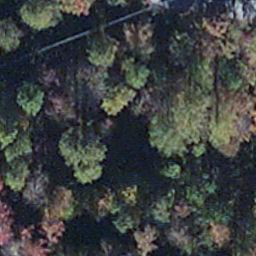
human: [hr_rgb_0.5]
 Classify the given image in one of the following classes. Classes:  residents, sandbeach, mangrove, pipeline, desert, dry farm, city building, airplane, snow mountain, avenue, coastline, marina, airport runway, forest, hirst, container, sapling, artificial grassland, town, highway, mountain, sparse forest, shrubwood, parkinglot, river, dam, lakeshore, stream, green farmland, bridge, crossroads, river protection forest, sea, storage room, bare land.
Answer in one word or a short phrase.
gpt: mangrove